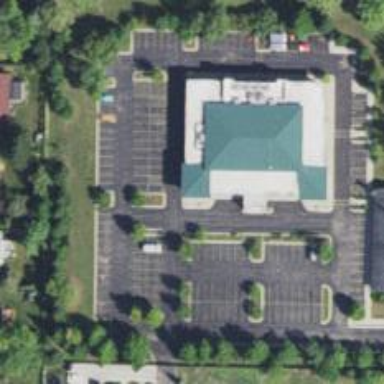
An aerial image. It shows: Parking space.